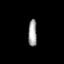
Tissue: lung
Cell type: Endothelial cells
Senescence score: 0.5932
Nuclear area (px): 228
Mean DAPI intensity: 160.623